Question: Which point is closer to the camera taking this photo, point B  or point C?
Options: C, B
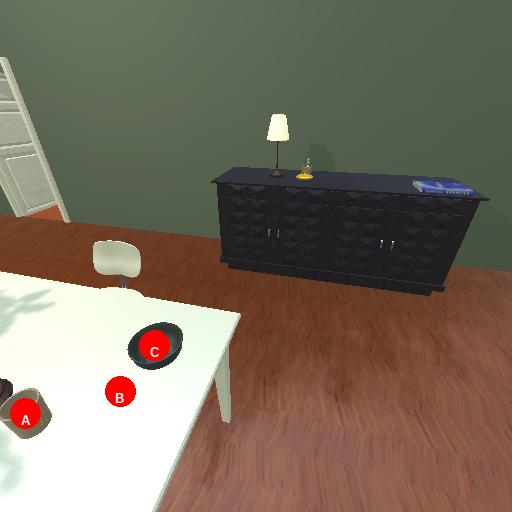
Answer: C